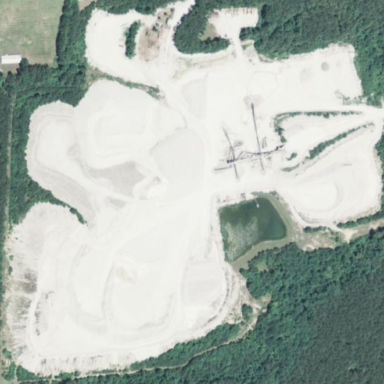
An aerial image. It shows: Quarry area.